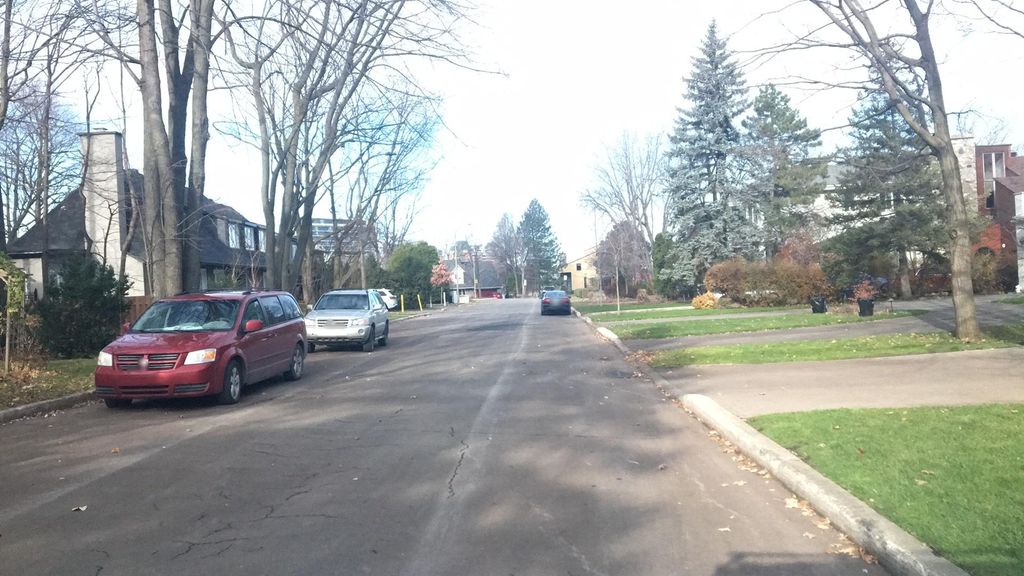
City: montreal